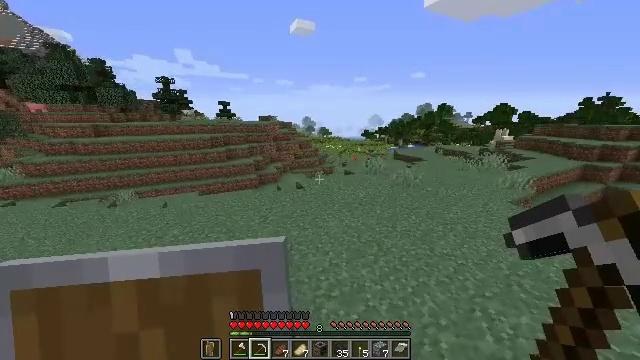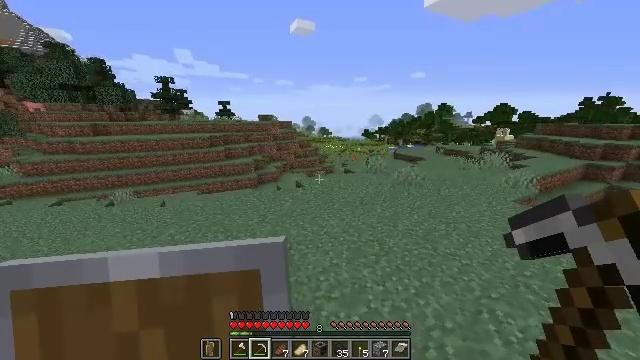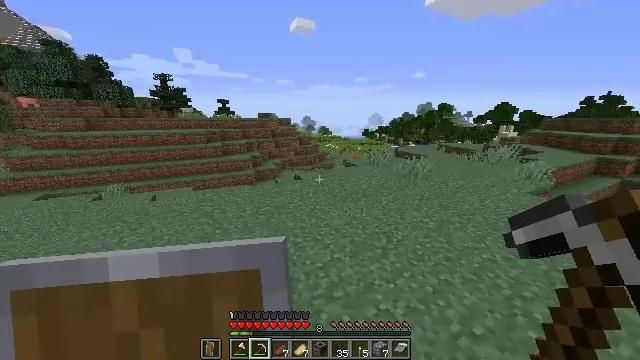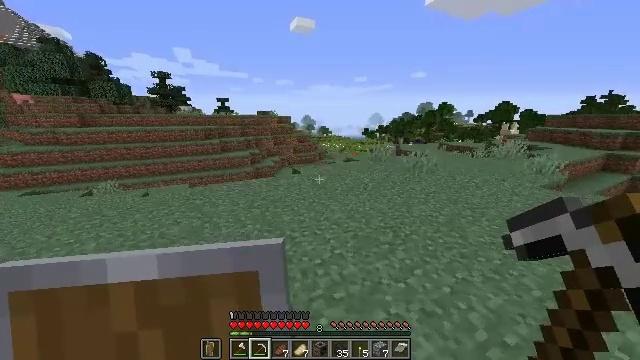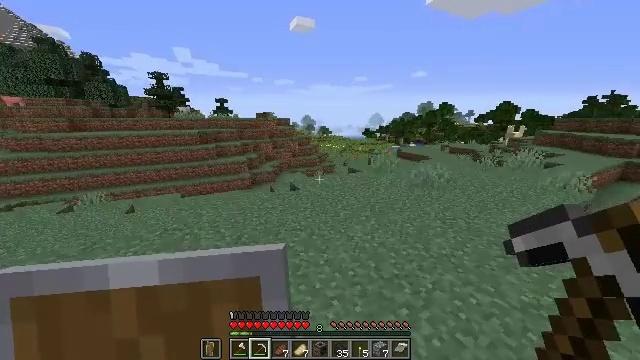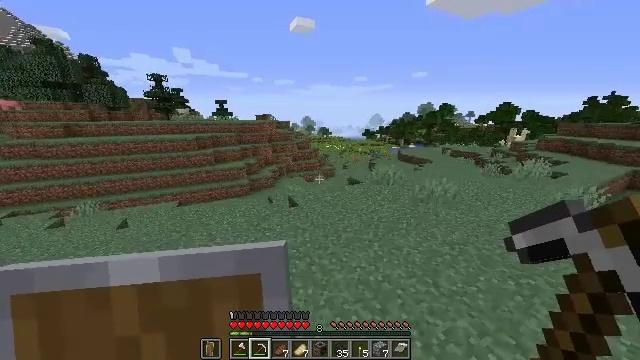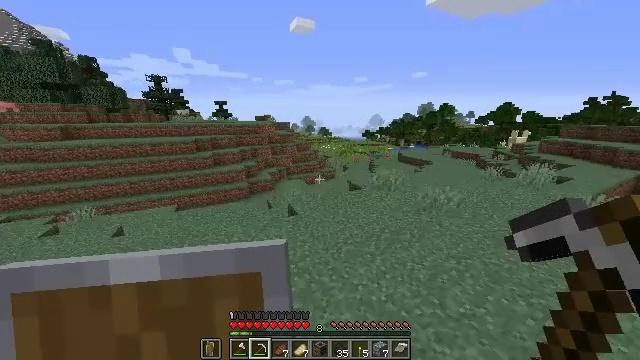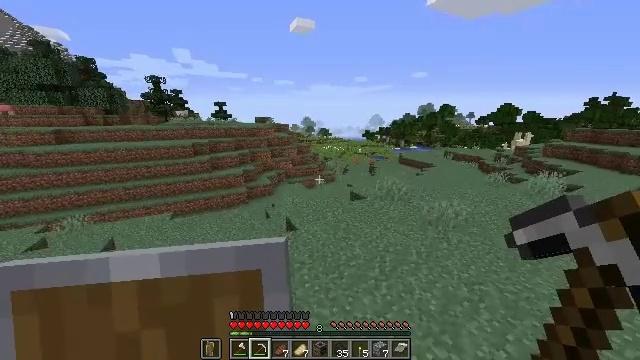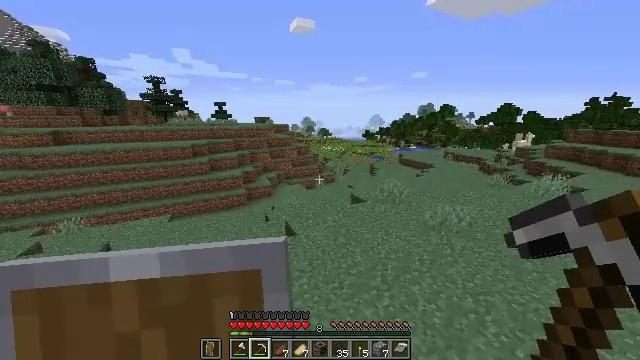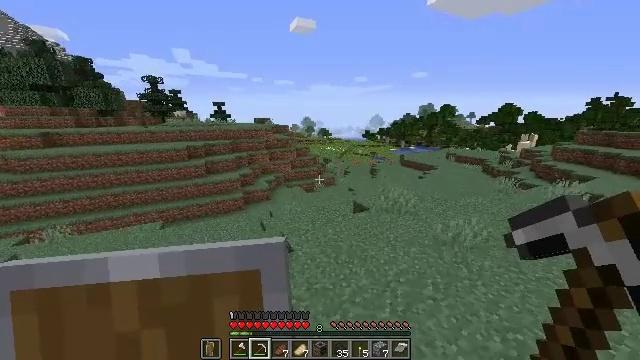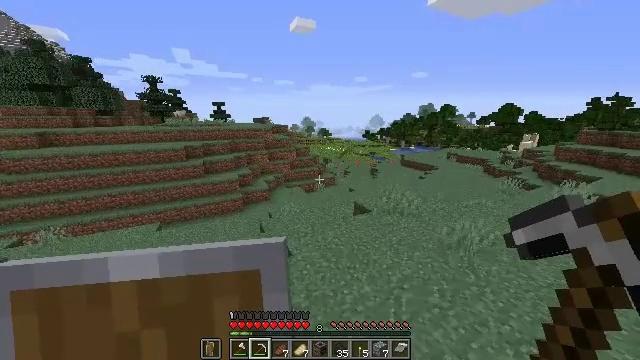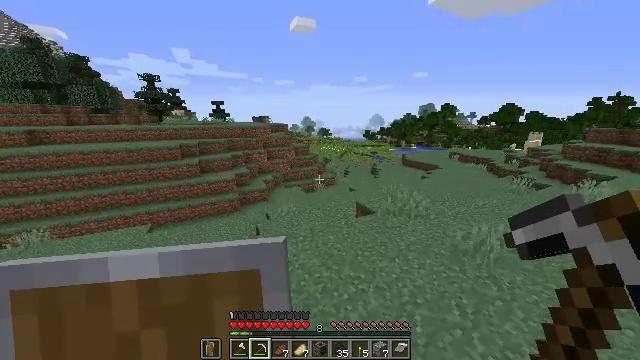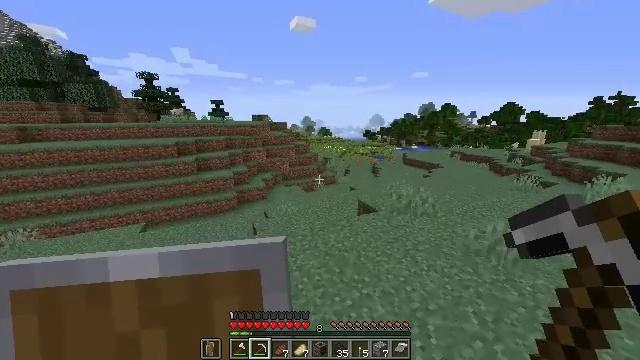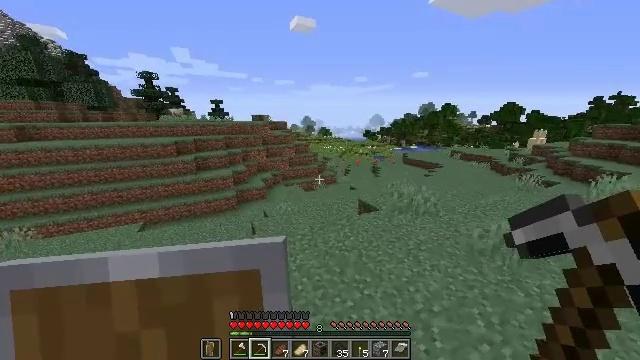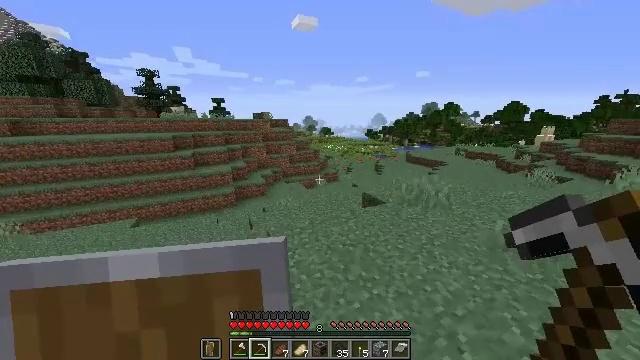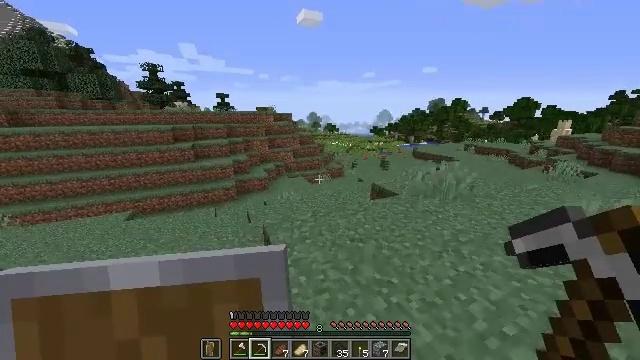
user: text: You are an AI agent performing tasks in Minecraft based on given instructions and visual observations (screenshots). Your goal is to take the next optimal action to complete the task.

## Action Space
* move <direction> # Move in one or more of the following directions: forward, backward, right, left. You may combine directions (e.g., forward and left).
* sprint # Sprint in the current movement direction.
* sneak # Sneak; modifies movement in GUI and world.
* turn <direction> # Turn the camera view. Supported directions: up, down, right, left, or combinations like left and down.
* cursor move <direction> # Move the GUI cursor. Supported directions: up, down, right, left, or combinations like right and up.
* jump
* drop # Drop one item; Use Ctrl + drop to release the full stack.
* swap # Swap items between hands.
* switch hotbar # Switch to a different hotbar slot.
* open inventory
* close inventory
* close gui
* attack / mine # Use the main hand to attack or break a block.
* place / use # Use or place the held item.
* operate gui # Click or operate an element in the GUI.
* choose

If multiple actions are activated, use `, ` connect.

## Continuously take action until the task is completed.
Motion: motion action
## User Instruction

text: Mine oak leaves.
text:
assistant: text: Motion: move forward, jump
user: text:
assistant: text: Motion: move forward, jump
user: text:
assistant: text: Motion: move forward, jump
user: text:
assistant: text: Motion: move forward, jump
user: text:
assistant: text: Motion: move forward, jump
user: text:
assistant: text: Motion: move forward, jump
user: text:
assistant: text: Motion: move forward, jump
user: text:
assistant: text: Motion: move forward, jump
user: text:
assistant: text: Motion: move forward, jump
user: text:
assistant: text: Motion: move forward, jump
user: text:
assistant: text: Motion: move forward, jump
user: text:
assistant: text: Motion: move forward, jump
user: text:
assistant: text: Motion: move forward, jump
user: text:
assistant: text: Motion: move forward, jump
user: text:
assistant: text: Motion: move forward, turn left, jump
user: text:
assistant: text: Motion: move forward, jump
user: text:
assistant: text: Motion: move forward, jump
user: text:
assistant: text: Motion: move forward, jump
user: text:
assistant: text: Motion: move forward, jump
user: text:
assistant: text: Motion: move forward, jump
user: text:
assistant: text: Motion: move forward, jump
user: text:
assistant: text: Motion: move forward, jump
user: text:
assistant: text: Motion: move forward, jump
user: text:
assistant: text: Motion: move forward, jump
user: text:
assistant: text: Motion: move forward, jump
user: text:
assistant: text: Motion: move forward, jump
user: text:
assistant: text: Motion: move forward, jump
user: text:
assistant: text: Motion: move forward, jump
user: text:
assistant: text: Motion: move forward, jump
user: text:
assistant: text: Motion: move forward, jump